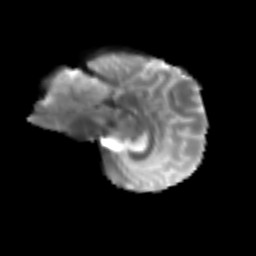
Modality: T2w
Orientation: sagittal
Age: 53
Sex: female
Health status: ill
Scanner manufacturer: siemens
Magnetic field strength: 3 T
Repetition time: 8.7 s
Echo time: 0.11 s